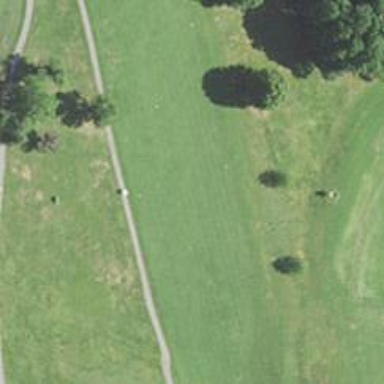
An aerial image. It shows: View of golf hole.